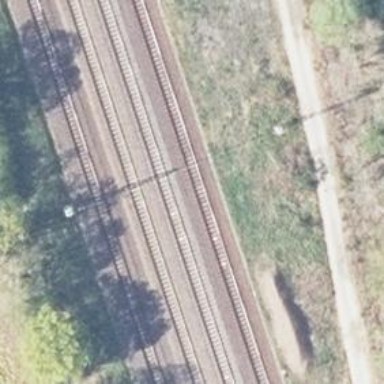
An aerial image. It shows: Milestone along the railway track with catenary mast.